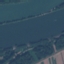
Label: River